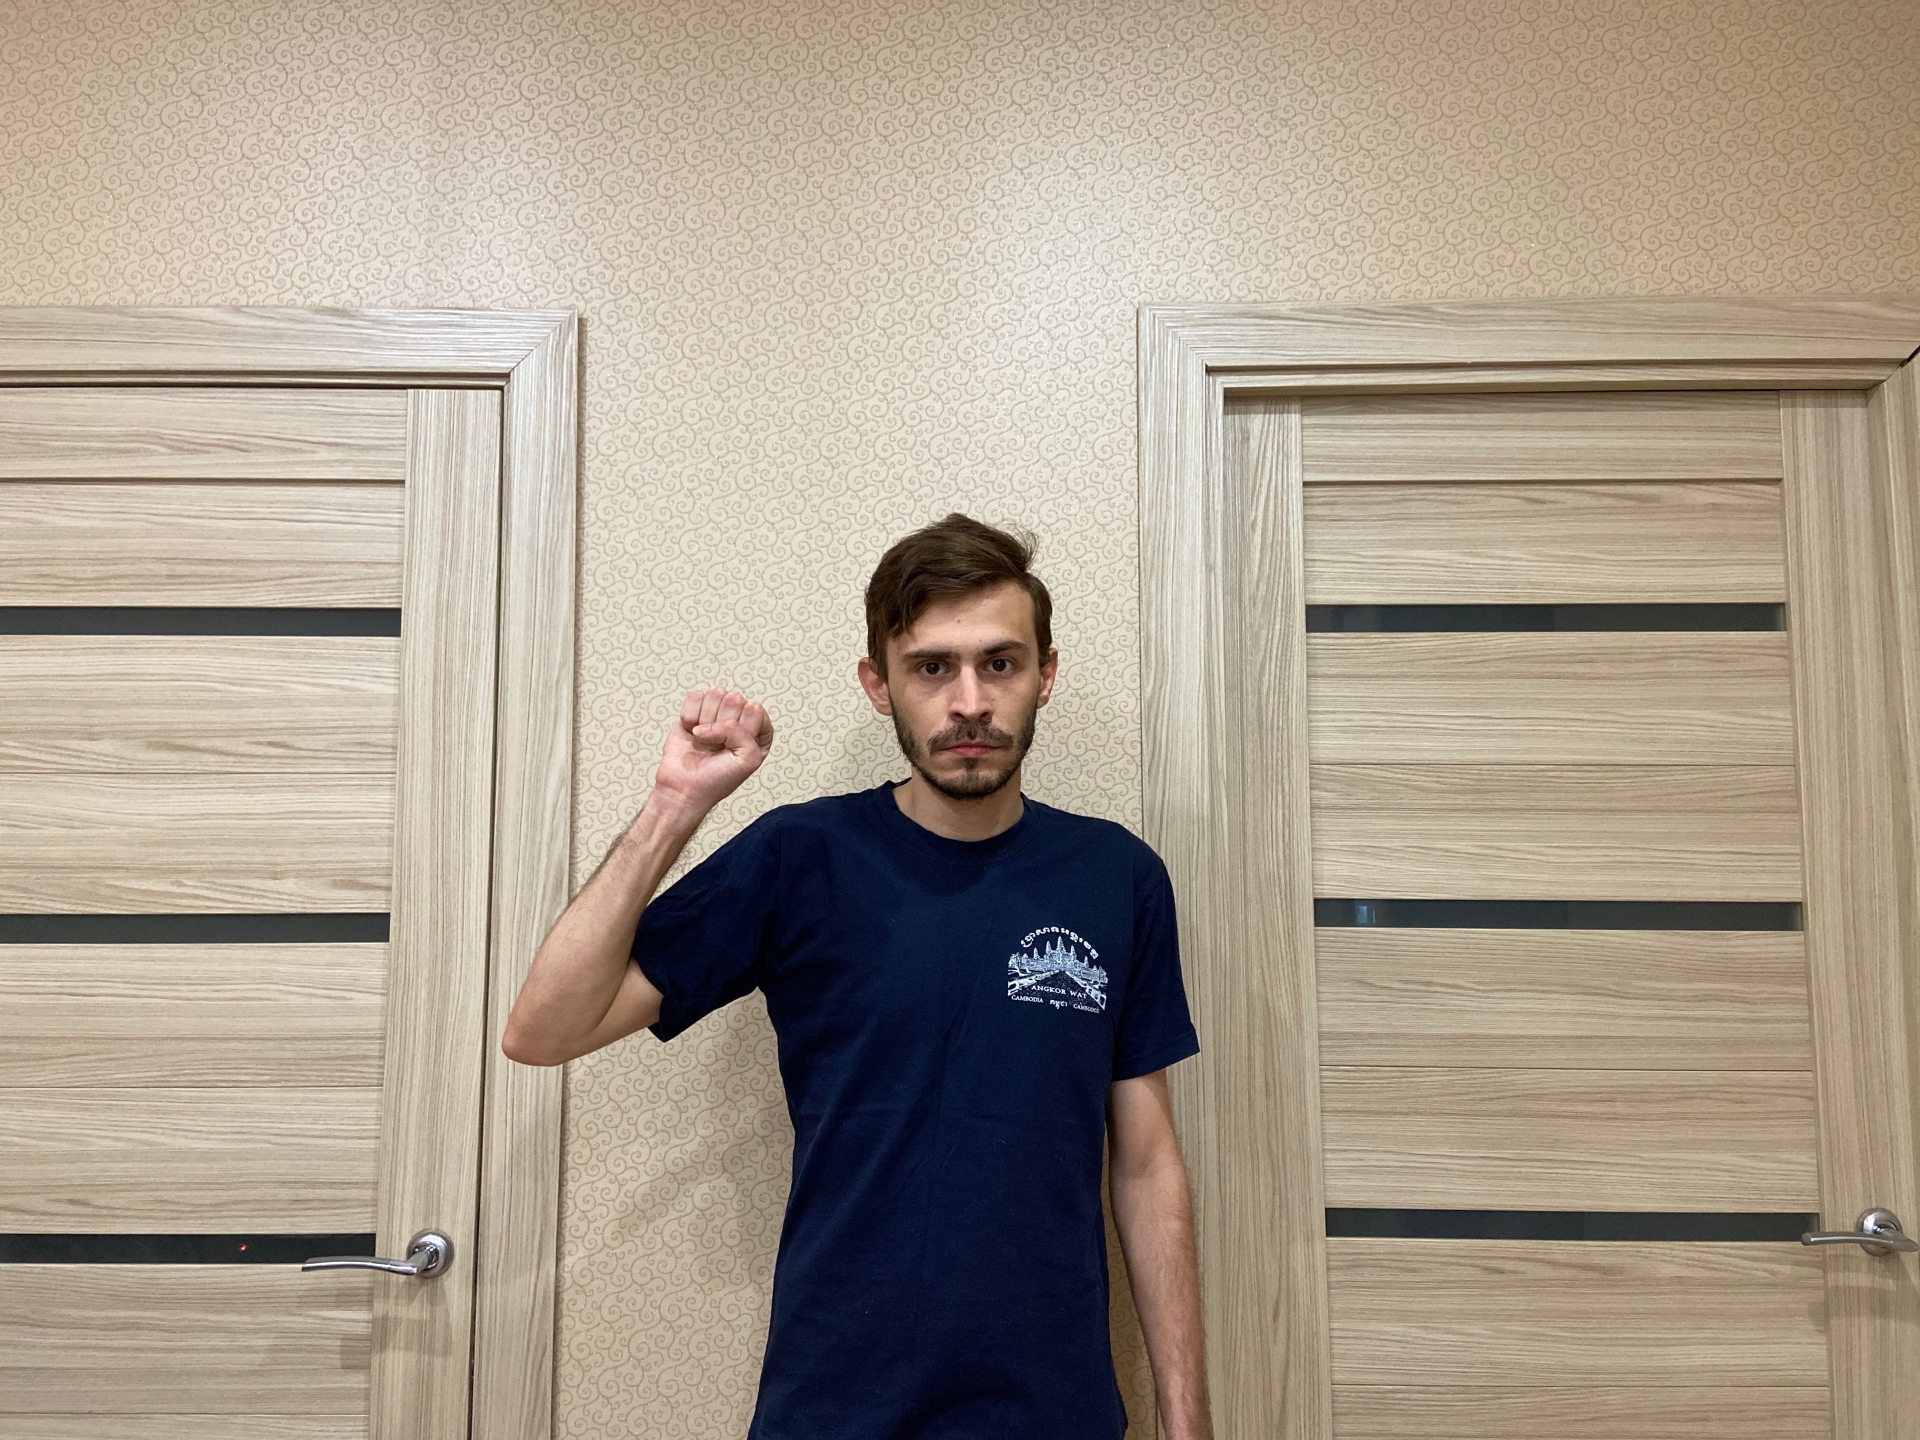
Label: clear